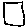
Label: square